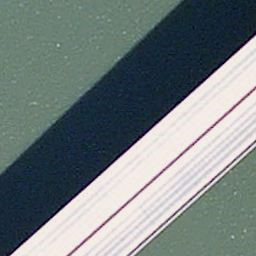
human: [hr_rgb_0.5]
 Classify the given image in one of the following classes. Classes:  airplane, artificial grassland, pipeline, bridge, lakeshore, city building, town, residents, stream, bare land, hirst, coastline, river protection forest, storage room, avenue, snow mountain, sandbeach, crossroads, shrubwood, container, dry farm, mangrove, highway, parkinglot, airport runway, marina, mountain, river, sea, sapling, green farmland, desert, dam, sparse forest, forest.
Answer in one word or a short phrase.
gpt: bridge